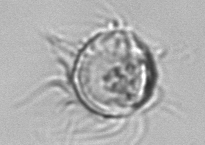
Label: Leegaardiella_ovalis